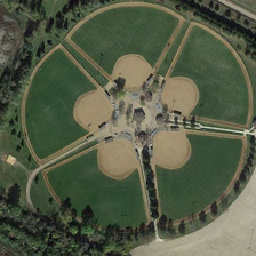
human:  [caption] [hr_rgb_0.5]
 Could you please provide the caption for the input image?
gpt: Five baseball fields are surrounded by green trees.

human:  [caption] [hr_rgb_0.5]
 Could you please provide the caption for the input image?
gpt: Five baseball fields surround the center of the building, forming the shape of flowers decorated with luxuriant plants.

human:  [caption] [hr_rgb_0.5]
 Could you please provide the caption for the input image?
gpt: Five baseball fields surround the center of the building, forming a flower shape decorated with luxuriant plants.

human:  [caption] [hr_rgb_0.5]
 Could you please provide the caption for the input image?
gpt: Five baseball fields are surrounded by green trees.

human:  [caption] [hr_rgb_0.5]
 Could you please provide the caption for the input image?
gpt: Five baseball fields are surrounded by green trees.